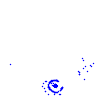
Particle: pion